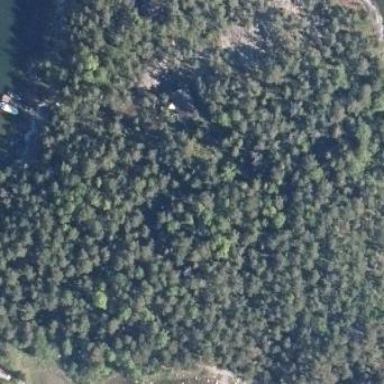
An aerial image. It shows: Evergreen woodland with needle-leaved trees.